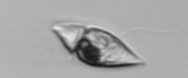
Label: Amphidinium